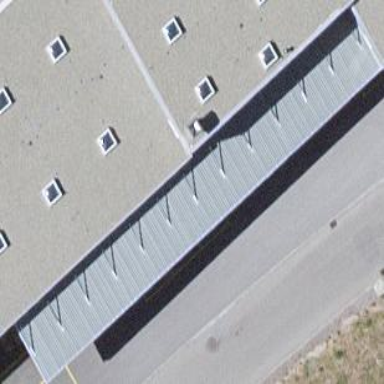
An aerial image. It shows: View of roof of building.